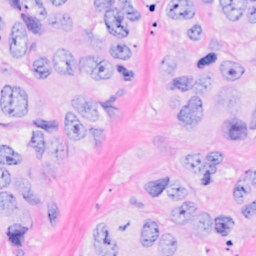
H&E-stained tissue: Breast